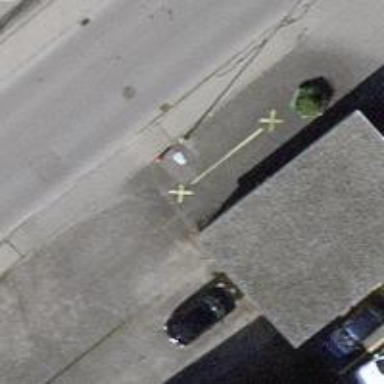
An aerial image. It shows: Gray straight pole as support.